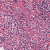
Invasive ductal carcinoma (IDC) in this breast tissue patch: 1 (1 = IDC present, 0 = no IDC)